Aerial crown-view tile of a tropical tree (Barro Colorado Island, Panama), acquired 20240716:
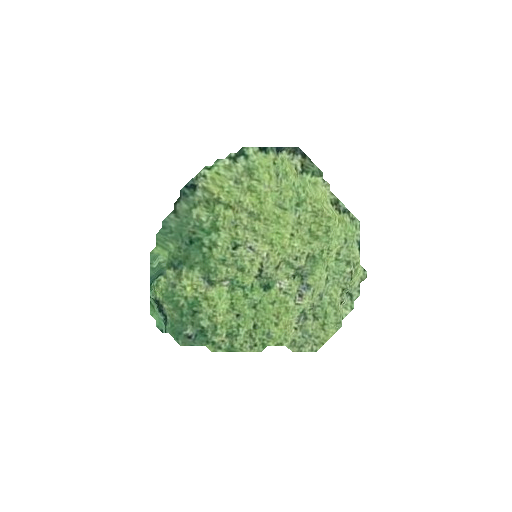
Species: Alseis blackiana
GBIF accepted scientific name: Alseis blackiana
Crown area: 54.243 m²